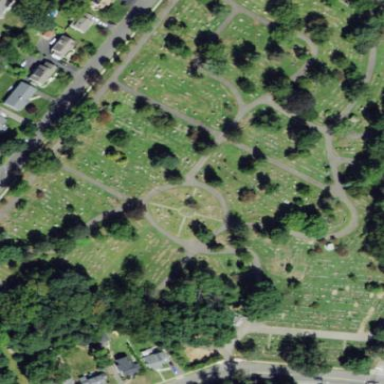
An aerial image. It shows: Cemetery.